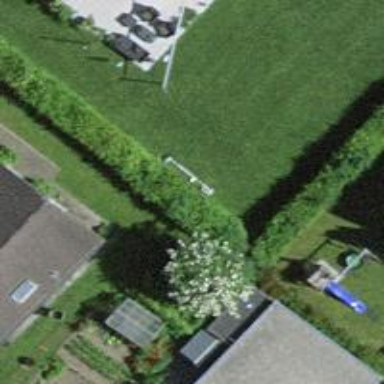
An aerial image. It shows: Hedge acting as barrier.